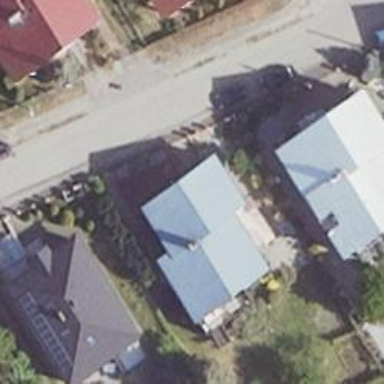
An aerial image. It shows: Residential building.